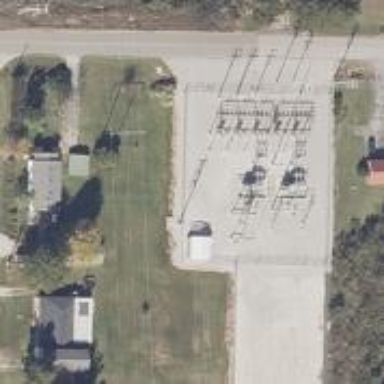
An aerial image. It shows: Power pole.